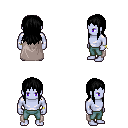
a pixel art fantasy rpg character, male body template, dark elf, purple skin, gray cape, teal pants, black unkempt hairstyle, bracelets, four views (front, back, left, right), 2x2 character sprite sheet, small pixel art, hard edges, no anti-aliasing